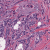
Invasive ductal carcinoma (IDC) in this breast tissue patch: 1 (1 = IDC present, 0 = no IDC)